Question: I want to do an outlined container with some text in its upper part. I don't want to use tables if I can avoid them. The container should look like this:

I can use html5, but only the supported set for IE10. Any advice?
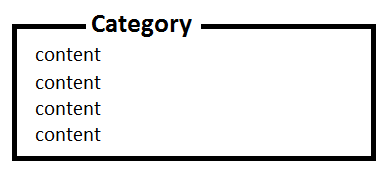
Answer: This <URL> should get you started.
Have the container positioned 'relative' and the 'h1' positioned 'absolute'ly so it can overlap.